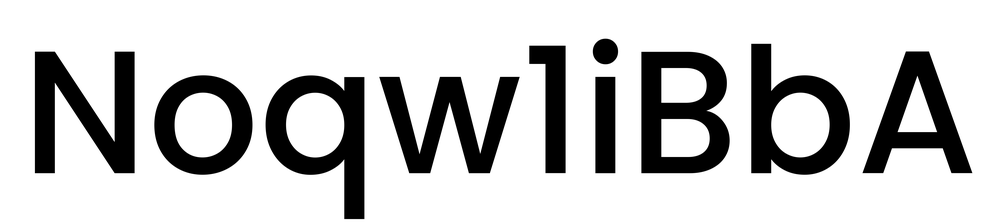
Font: Poppins-Medium